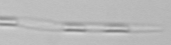
Label: Pseudo-nitzschia